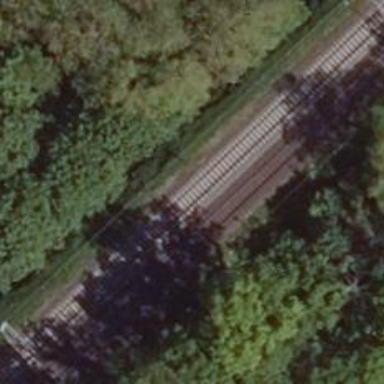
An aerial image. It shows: Railway signal.